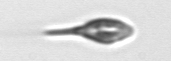
Label: Euglena